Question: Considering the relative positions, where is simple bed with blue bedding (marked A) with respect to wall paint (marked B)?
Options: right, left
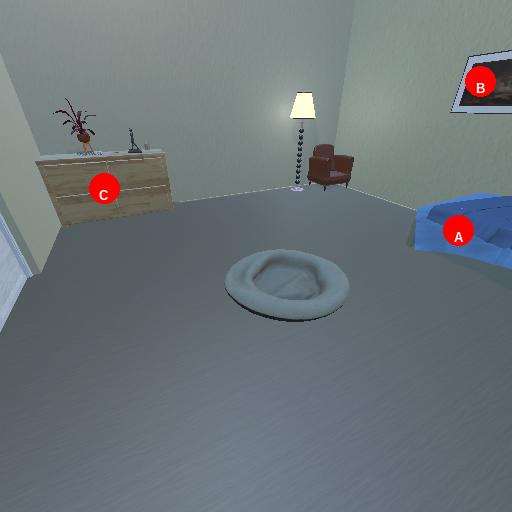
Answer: right